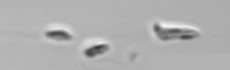
Label: Dinobryon